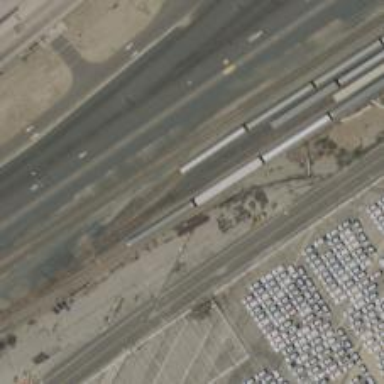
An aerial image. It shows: Railway yard in service.